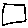
Label: square